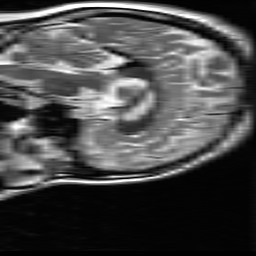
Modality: T2w
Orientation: sagittal
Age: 21
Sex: female
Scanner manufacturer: ge
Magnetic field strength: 3 T
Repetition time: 5.192 s
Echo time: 0.1003 s